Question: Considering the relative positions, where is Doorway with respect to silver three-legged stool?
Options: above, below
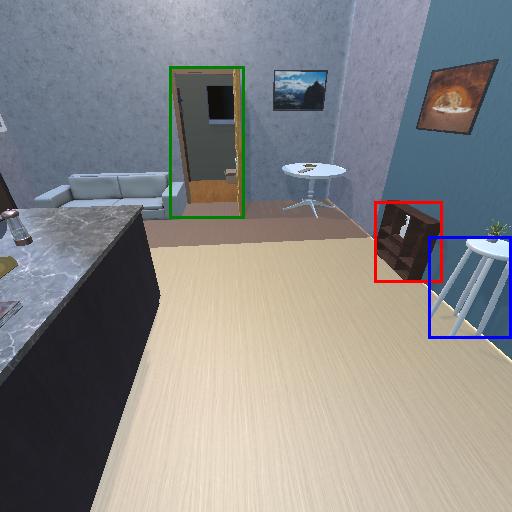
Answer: above